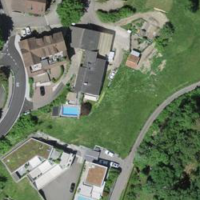
EUNIS habitat code: 55
Species observed at this site:
Lamium galeobdolon